高一 · 立体几何学
如图所示, 在正方体 $A B C D-A_{1} B_{1} C_{1} D_{1}$ 中, $E 、 F$ 分别在 $A_{1} D 、 A C$ 上, 且 $A_{1} E=\frac{2}{3} A_{1} D, A F=\frac{1}{3} A C$. 则 $(\quad)$

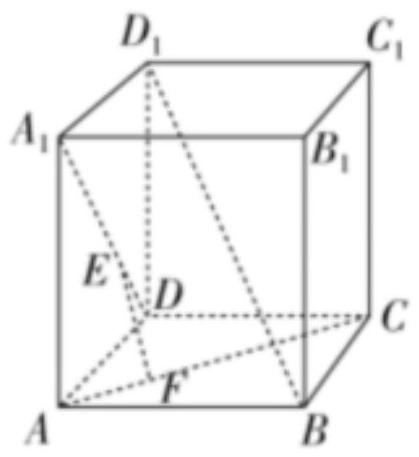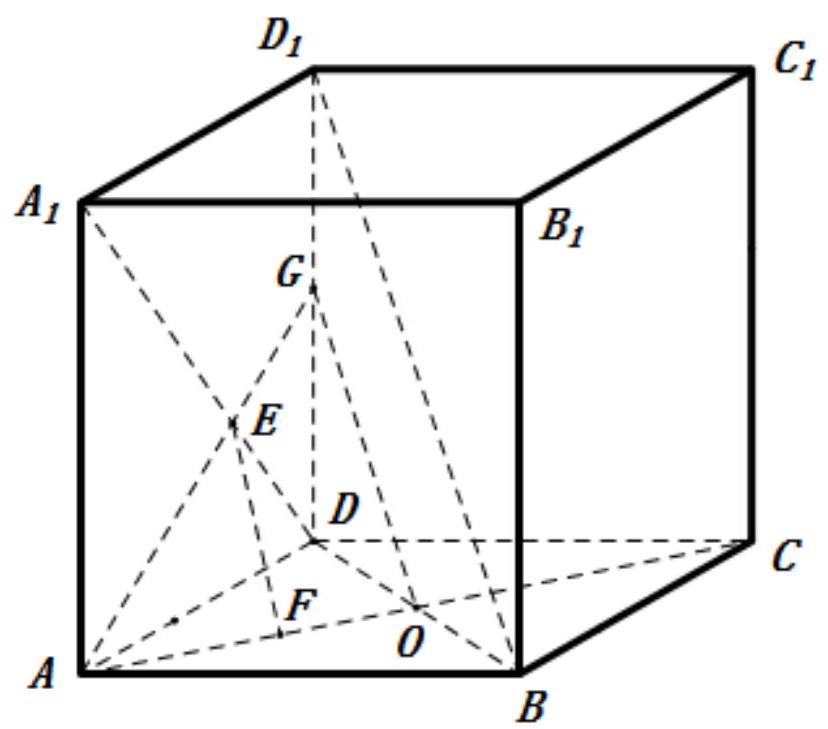
$E F$ 至多与 $A_{1} D 、 A C$ 之一垂直
B. $E F$ 是 $A_{1} D 、 A C$ 的公垂线
C. $E F$ 与 $B D_{1}$ 相交
D. $E F$ 与 $B D_{1}$ 异面
答案: B
解析: 析】

延长 $A E$ 与 $D D_{1}$ 交于点 $G$, 连接 $B D$ 与 $A C$ 交于点 $O$, 连接 $G O$, 证明 $E F / / G O / / D_{1} B$, $A_{1} D \perp D_{1} B, A C \perp D_{1} B$, 得到答案.

【详解】

如图所示: 延长 $A E$ 与 $D D_{1}$ 交于点 $G$, 连接 $B D$ 与 $A C$ 交于点 $O$, 连接 $G O$.

$A_{1} E=\frac{2}{3} A_{1} D$, 根据 $\triangle A A_{1} E \sim \triangle G D E$ 知 $D G=\frac{1}{2} A A_{1}, G$ 为 $D D_{1}$ 中点.

$B D$ 与 $A C$ 交于点 $O, A F=\frac{1}{3} A C$, 故 $\triangle A E F \sim \triangle A G O$, 故 $E F / / G O / / D_{1} B$.

易知 $A D \perp$ 平面 $D_{1} A B, D_{1} B \subset$ 平面 $D_{1} A B$, 故 $A D \perp D_{1} B$, 同理 $A C \perp D_{1} B$.

故选：B.

试卷第 8 页，总 22 页

【点睛】

本题考查了直线和直线的位置关系, 意在考查学生的空间想象能力和推断能力.